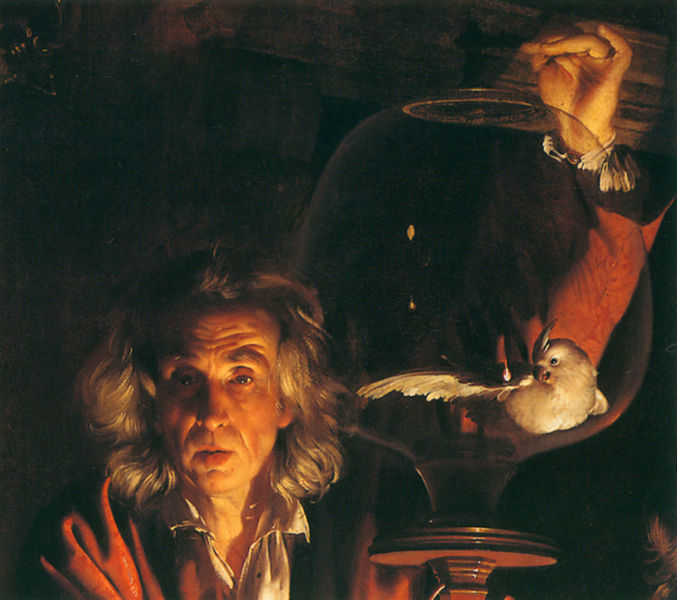
Titel: Das Experiment mit dem Vogel in der Luftpumpe
Künstler: Joseph Wright
Institution: London, National Gallery
Schlagwörter: dunkel, feder, flügel, gemälde, hand, mann, schatten, vogel, finger, glas, haar, hell, holz, licht, mund, nase, weiss, blick, rot, malerei, alt, hemd, jacke, augen, gesicht, sockel, taube, öl, haare, vase, kerze, glocke, kolben, papagei, zauberer, eaugen, spiegeste